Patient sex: M
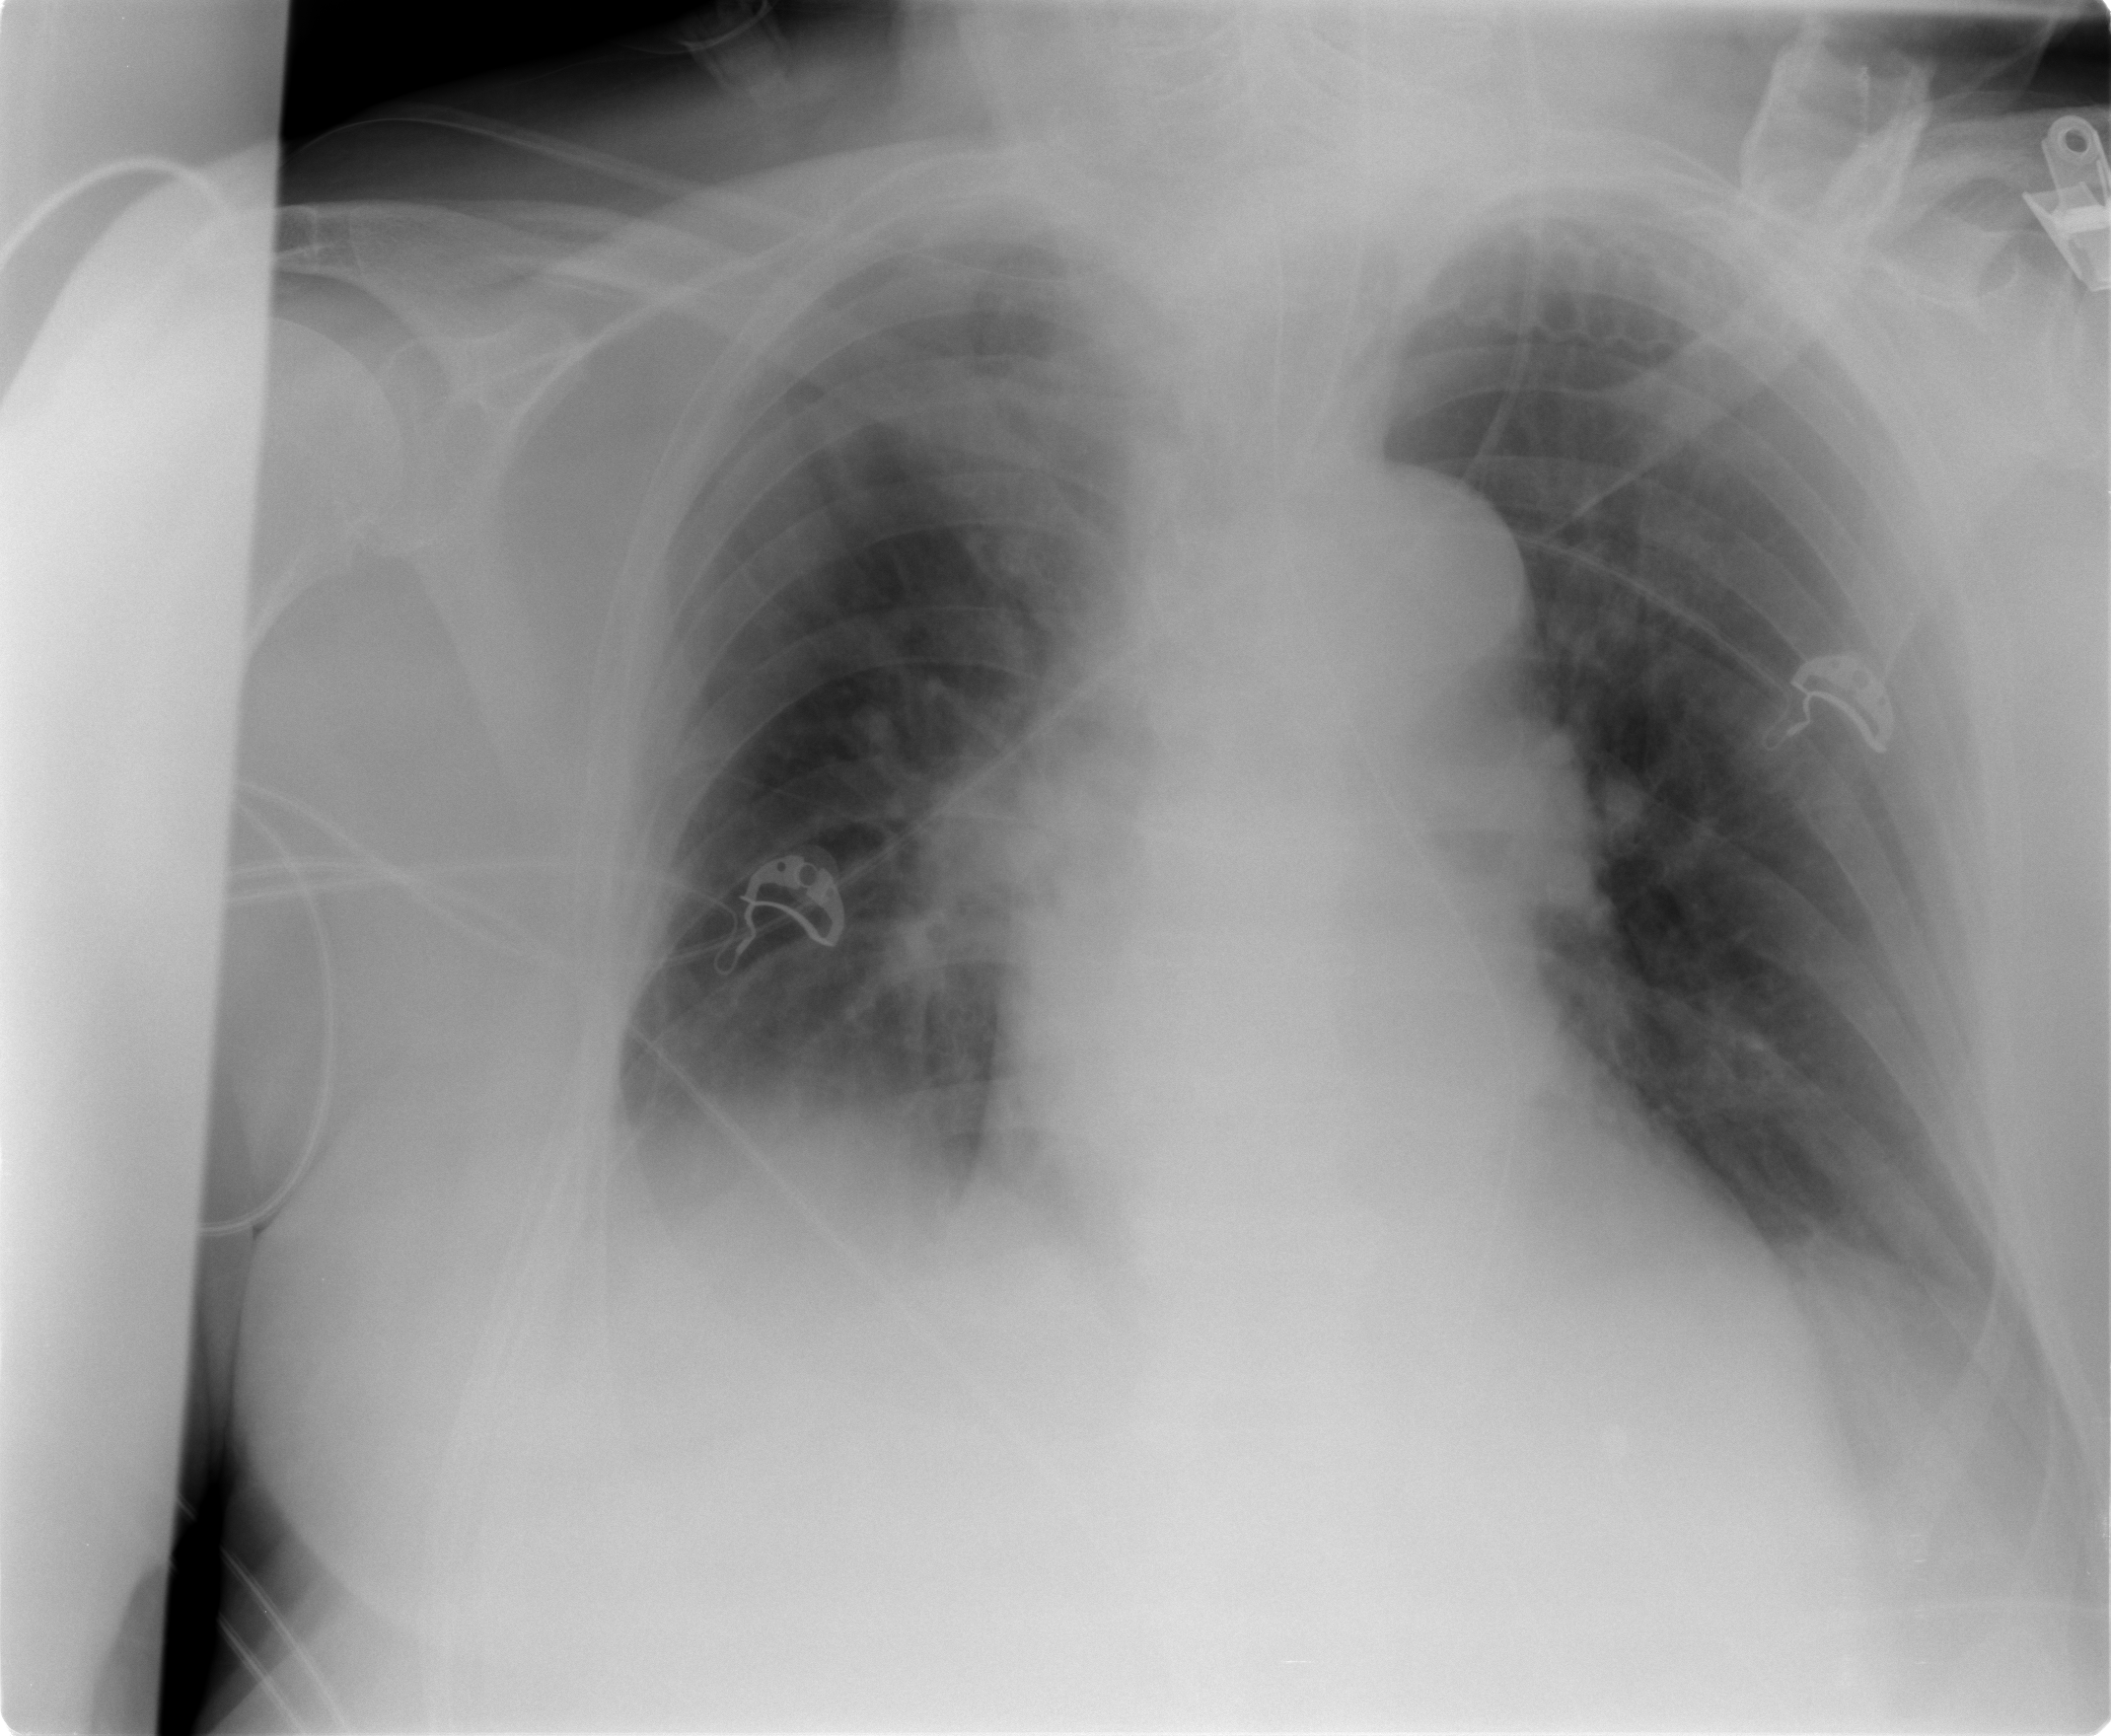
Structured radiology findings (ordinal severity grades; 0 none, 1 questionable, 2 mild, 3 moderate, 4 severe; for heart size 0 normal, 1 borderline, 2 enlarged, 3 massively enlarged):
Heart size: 2
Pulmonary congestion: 2
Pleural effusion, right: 2
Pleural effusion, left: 2
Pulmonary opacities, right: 0
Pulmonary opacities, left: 0
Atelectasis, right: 2
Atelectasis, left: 2